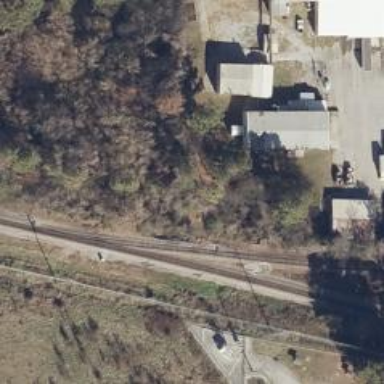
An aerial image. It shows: Railway spur service.